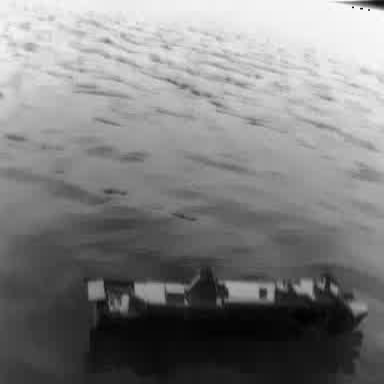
There is a container_ship in the infrared image.